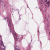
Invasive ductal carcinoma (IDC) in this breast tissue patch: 0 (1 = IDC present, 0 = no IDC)